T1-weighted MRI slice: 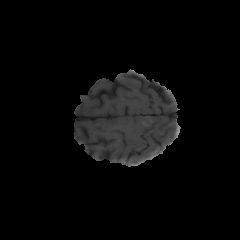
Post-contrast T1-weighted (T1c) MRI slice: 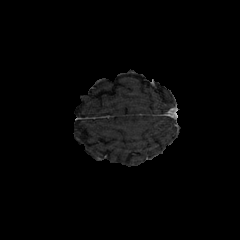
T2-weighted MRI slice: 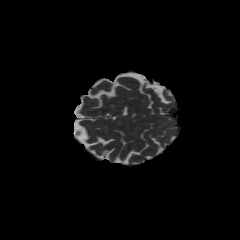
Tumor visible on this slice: no